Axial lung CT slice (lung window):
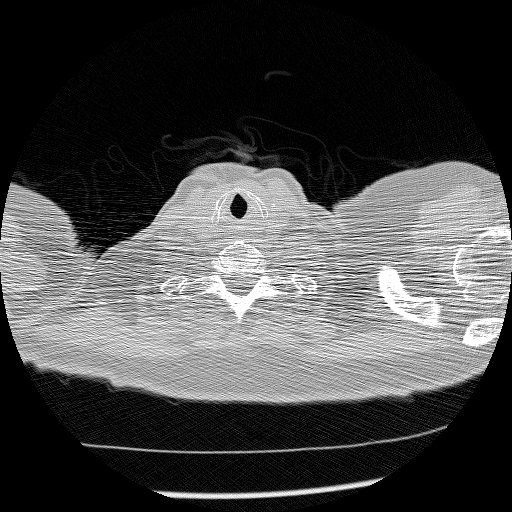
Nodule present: no